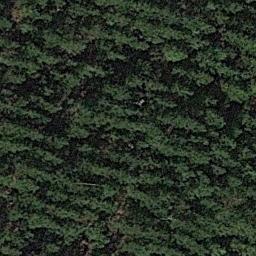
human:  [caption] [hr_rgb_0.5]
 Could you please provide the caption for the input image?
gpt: The forest has a lot of green trees well-arranged in lines .

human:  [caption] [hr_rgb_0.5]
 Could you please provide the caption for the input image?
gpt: The forest is full of green trees .

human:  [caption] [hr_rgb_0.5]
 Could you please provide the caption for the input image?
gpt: Many neat rows of green trees are in the forest .

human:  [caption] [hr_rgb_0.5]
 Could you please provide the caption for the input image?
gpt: This is a dense forest .

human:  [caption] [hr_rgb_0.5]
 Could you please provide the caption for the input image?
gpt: A dense forest with many rows of green trees .